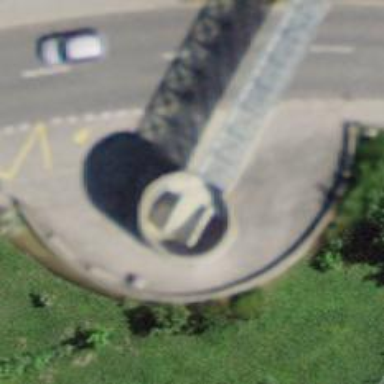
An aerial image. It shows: Footway bridge that is impassable due to its rough surface.